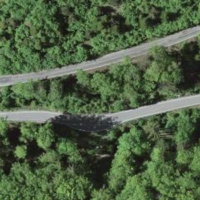
EUNIS habitat code: 41
Species observed at this site:
Cardamine heptaphylla
Chrysosplenium alternifolium